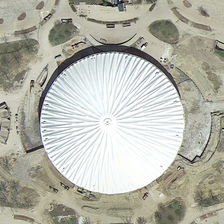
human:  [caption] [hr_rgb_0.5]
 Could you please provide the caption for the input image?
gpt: a white circle buildings is surrounded by sparse trees .

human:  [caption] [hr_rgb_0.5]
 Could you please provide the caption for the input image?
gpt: a white circle buildings is surrounded by sparse trees .

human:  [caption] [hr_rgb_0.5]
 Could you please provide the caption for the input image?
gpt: a white circle buildings is surrounded by sparse trees .

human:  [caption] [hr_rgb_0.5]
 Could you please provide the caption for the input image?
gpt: a white circle buildings is surrounded by sparse trees .

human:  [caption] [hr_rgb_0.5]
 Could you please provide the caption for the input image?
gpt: a white circle buildings is surrounded by sparse trees .